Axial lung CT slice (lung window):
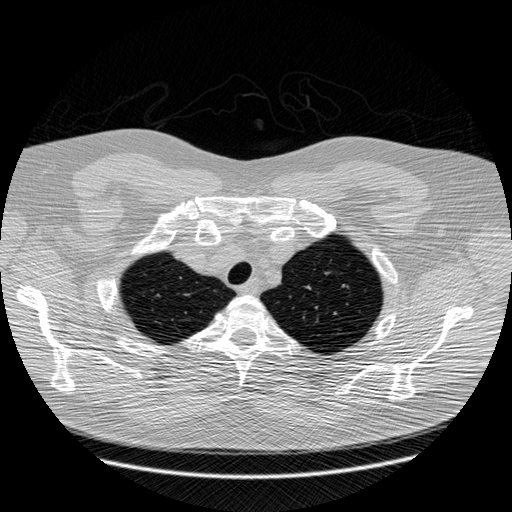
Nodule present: no